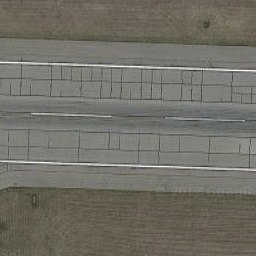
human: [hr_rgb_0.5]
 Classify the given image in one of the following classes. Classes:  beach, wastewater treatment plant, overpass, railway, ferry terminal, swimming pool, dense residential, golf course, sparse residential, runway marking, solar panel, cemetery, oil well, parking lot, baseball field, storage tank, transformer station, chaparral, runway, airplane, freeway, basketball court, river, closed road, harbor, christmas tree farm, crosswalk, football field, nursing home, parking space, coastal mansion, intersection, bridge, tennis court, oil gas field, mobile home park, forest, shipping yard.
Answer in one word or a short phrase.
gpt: runway